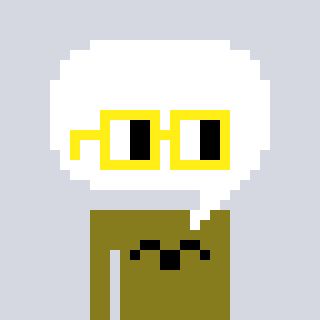
a pixel art character with square yellow glasses, a speech bubble-shaped head and a gunk-colored body on a cool background